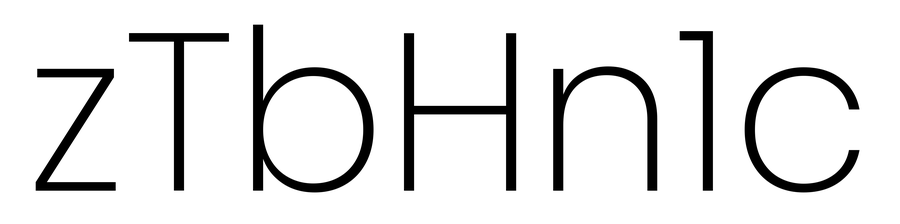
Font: Poppins-ExtraLight